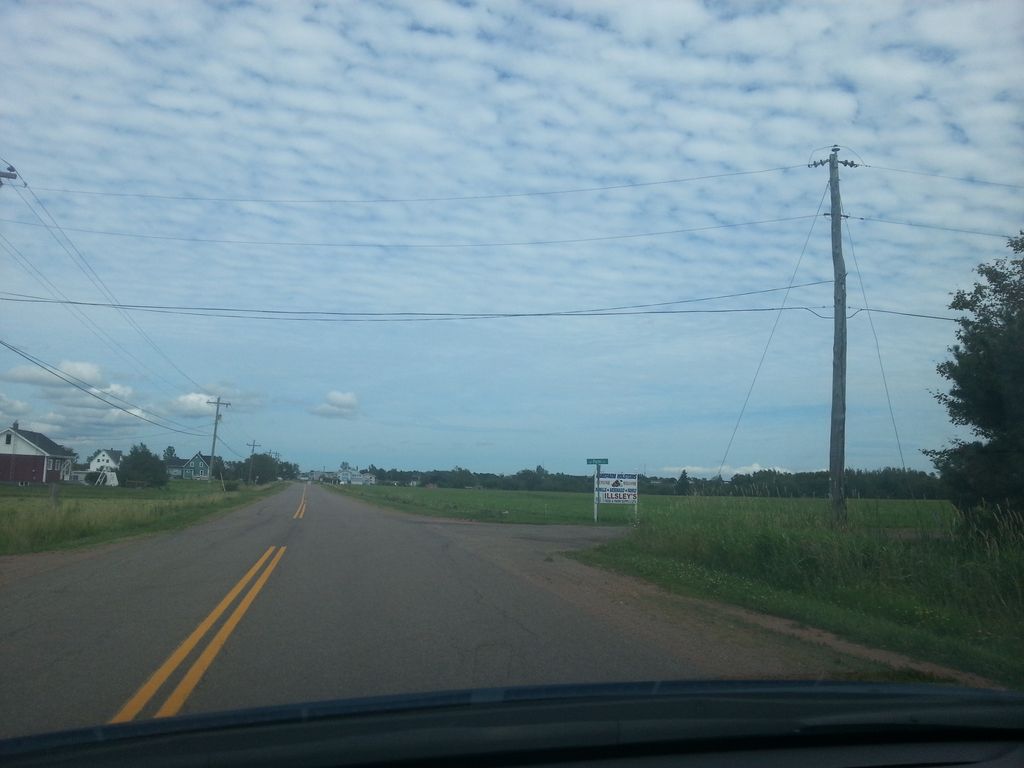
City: charlottetown